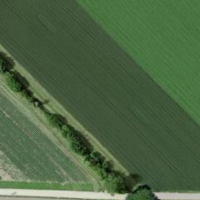
EUNIS habitat code: 52
Species observed at this site:
Rhamnus cathartica